Interaction volume radius: 5 \u00c5
Interaction volume height: 15 \u00c5
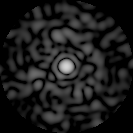
Disorder parameter: 0.872